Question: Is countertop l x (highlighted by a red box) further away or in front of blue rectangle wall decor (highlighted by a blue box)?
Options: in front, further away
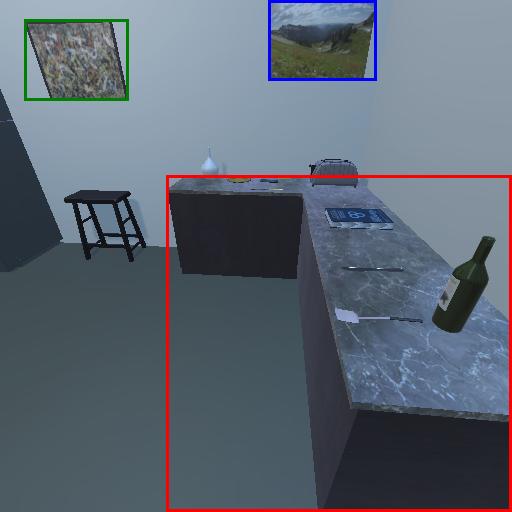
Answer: in front